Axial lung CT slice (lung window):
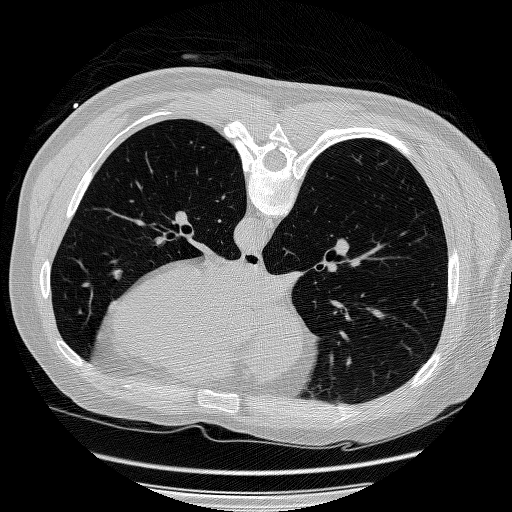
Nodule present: no